Question: I have a grid which is created using a 'TableLayout'. I'm dynamically adding the 'TableRows' to the 'TableLayout'. I have created the layout as a fragment but when I'm adding that fragment to my 'FragmentActivity' it gives me the following error:
'''
Binary XML file line #25: Error inflating class fragment
'''
Here is my code:
'''
public class TodayPriceList extends Fragment {
LinearLayout llTop = null;
LinearLayout llPriceList = null;
RelativeLayout rlPriceTableHeading = null;
TableLayout priceTableHedaer = null;
TableLayout tlPriceList = null;
ScrollView svGridScroll = null;
TableRow row;
TextView tvSymbol = null;
TextView tvSharevolume = null;
TextView tvOpen = null;
TextView tvHigh = null;
TextView tvLow = null;
TextView tvLastTrade = null;
TextView symbol,shareVol,open,high,low,lastTrade;
@Override
public View onCreateView(LayoutInflater inflater, ViewGroup container, Bundle savedInstanceState) {
View view = inflater.inflate(R.layout.todaypricelist, container, false);
llTop = (LinearLayout)view.findViewById(R.id.ll_top);
llPriceList = (LinearLayout)view.findViewById(R.id.ll_priceList);
rlPriceTableHeading = (RelativeLayout)view.findViewById(R.id.rl_priceTable_heading);
llPriceList = (LinearLayout)view.findViewById(R.id.ll_priceList);
tlPriceList = (TableLayout)view.findViewById(R.id.priceTable);
priceTableHedaer = (TableLayout)view.findViewById(R.id.priceTableHedaer);
svGridScroll = (ScrollView)view.findViewById(R.id.ScrollView11);
tvSymbol = (TextView)view.findViewById(R.id.tvSymbol);
tvSharevolume = (TextView)view.findViewById(R.id.tvSharevolume);
tvOpen = (TextView)view.findViewById(R.id.tvOpen);
tvHigh = (TextView)view.findViewById(R.id.tvHigh);
tvLow = (TextView)view.findViewById(R.id.tvLow);
tvLastTrade = (TextView)view.findViewById(R.id.tvLastTrade);
//fillPriceTable(container);
priceTableHedaer.addView(tvSymbol);
priceTableHedaer.addView(tvSharevolume);
priceTableHedaer.addView(tvOpen);
priceTableHedaer.addView(tvHigh);
priceTableHedaer.addView(tvLow);
priceTableHedaer.addView(tvLastTrade);
//define array data
String[] dummy=new String[]{"AEL.N000","48.56","16.00","15.00","16.00","18.00"};
//Converting to dip unit
int dip = (int) TypedValue.applyDimension(TypedValue.COMPLEX_UNIT_PX,
(float) 1, getResources().getDisplayMetrics());
for (int i = 0; i < 100; i++) {
row=new TableRow(container.getContext());
int rowcount=i%2;
if(rowcount>0){
row.setBackgroundColor(Color.parseColor("#E0F8F7"));
}
symbol = new TextView(container.getContext());
//t1.setTextColor(getResources().getColor(R.color.yellow));
shareVol = new TextView(container.getContext());
//t2.setTextColor(getResources().getColor(R.color.dark_red));
open=new TextView(container.getContext());
high=new TextView(container.getContext());
low=new TextView(container.getContext());
lastTrade=new TextView(container.getContext());
symbol.setText(dummy[0]);
shareVol.setText(dummy[1]);
open.setText(dummy[2]);
high.setText(dummy[3]);
low.setText(dummy[4]);
lastTrade.setText(dummy[5]);
symbol.setWidth(55*dip);
shareVol.setWidth(30*dip);
open.setWidth(30*dip);
high.setWidth(30*dip);
low.setWidth(30*dip);
lastTrade.setWidth(30*dip);
symbol.setGravity(android.view.Gravity.CENTER_VERTICAL);
shareVol.setGravity(android.view.Gravity.CENTER_VERTICAL);
open.setGravity(android.view.Gravity.CENTER_VERTICAL);
high.setGravity(android.view.Gravity.CENTER_VERTICAL);
low.setGravity(android.view.Gravity.CENTER_VERTICAL);
lastTrade.setGravity(android.view.Gravity.CENTER_VERTICAL);
symbol.setTextSize(12);
shareVol.setTextSize(12);
open.setTextSize(12);
high.setTextSize(12);
low.setTextSize(12);
lastTrade.setTextSize(12);
symbol.setHeight(20*dip);
symbol.setPadding(5, 0, 0, 0);
row.addView(symbol);
row.addView(shareVol);
row.addView(open);
row.addView(high);
row.addView(low);
row.addView(lastTrade);
tlPriceList.addView(row, new TableLayout.LayoutParams(
LayoutParams.MATCH_PARENT, LayoutParams.MATCH_PARENT));
}
rlPriceTableHeading.addView(priceTableHedaer);
svGridScroll.addView(tlPriceList);
llPriceList.addView(svGridScroll);
llTop.addView(rlPriceTableHeading);
llTop.addView(llPriceList);
return view;
}
}
'''
Here is my layout.xml file
'''
<?xml version="1.0" encoding="utf-8"?>
<LinearLayout xmlns:android="http://schemas.android.com/apk/res/android"
android:layout_width="match_parent"
android:layout_height="wrap_content"
android:orientation="vertical"
android:id="@+id/ll_top"
>
<RelativeLayout
android:id="@+id/rl_priceTable_heading"
android:layout_width="fill_parent"
android:layout_height="wrap_content"
android:background="#E6E6E6" >
<TableLayout
android:id="@+id/priceTableHedaer"
android:layout_width="wrap_content"
android:layout_height="wrap_content"
android:stretchColumns="*"
android:shrinkColumns="*"
android:weightSum="50">
<TableRow >
<TextView android:id="@+id/tvSymbol"
android:layout_width="70dip"
android:layout_height="wrap_content"
android:layout_centerVertical="true"
android:gravity="center|left"
android:text="@string/symbol"
android:textStyle="normal"
android:textColor="#2E2EFE"
android:textSize="11dip"
android:paddingLeft="5dip"
>
</TextView>
<TextView
android:id="@+id/tvSharevolume"
android:layout_width="45dip"
android:layout_height="wrap_content"
android:layout_centerVertical="true"
android:layout_toRightOf="@+id/tvSymbol"
android:gravity="center|left"
android:text="@string/sharevolume"
android:textColor="#2E2EFE"
android:textSize="11dip"
android:textStyle="normal"
>
</TextView>
<TextView
android:id="@+id/tvOpen"
android:layout_width="35dip"
android:layout_height="wrap_content"
android:layout_centerVertical="true"
android:layout_toRightOf="@+id/tvSharevolume"
android:gravity="center|left"
android:text="@string/open"
android:textColor="#2E2EFE"
android:textSize="11dip"
android:textStyle="normal" />
<TextView
android:id="@+id/tvHigh"
android:layout_width="45dip"
android:layout_height="wrap_content"
android:layout_centerVertical="true"
android:layout_toRightOf="@+id/tvOpen"
android:gravity="center|left"
android:text="@string/high"
android:textColor="#2E2EFE"
android:textSize="11dip"
android:textStyle="normal" />
<TextView
android:id="@+id/tvLow"
android:layout_width="45dip"
android:layout_height="wrap_content"
android:layout_centerVertical="true"
android:layout_toRightOf="@+id/tvHigh"
android:gravity="center|left"
android:text="@string/low"
android:textColor="#2E2EFE"
android:textSize="11dip"
android:textStyle="normal" />
<TextView
android:id="@+id/tvLastTrade"
android:layout_width="45dip"
android:layout_height="wrap_content"
android:layout_centerVertical="true"
android:layout_toRightOf="@+id/tvLow"
android:gravity="center|left"
android:text="@string/lastTrad"
android:textColor="#2E2EFE"
android:textSize="11dip"
android:textStyle="normal" />
</TableRow>
</TableLayout>
</RelativeLayout>
<LinearLayout android:id="@+id/ll_priceList"
android:layout_height="wrap_content" android:layout_width="wrap_content">
<ScrollView android:id="@+id/ScrollView11"
android:layout_width="wrap_content" android:layout_height="wrap_content"
android:fillViewport="true">
<TableLayout
xmlns:android="http://schemas.android.com/apk/res/android"
android:id="@+id/priceTable"
android:layout_width="wrap_content"
android:background="#FFFFFF"
android:stretchColumns="*"
android:shrinkColumns="*"
android:layout_height="50dip">
</TableLayout>
</ScrollView>
</LinearLayout>
</LinearLayout>
'''
Edit:
Here is the updated code which fixed the issue.
'''
public class TodayPriceList extends Fragment {
TableLayout tlPriceList = null;
TableRow row;
TextView tvSymbol = null;
TextView tvSharevolume = null;
TextView tvOpen = null;
TextView tvHigh = null;
TextView tvLow = null;
TextView tvLastTrade = null;
TextView symbol,shareVol,open,high,low,lastTrade;
@Override
public View onCreateView(LayoutInflater inflater, ViewGroup container, Bundle savedInstanceState) {
View view = inflater.inflate(R.layout.todaypricelist, container, false);
tlPriceList = (TableLayout)view.findViewById(R.id.priceTable);
tvSymbol = (TextView)view.findViewById(R.id.tvSymbol);
tvSharevolume = (TextView)view.findViewById(R.id.tvSharevolume);
tvOpen = (TextView)view.findViewById(R.id.tvOpen);
tvHigh = (TextView)view.findViewById(R.id.tvHigh);
tvLow = (TextView)view.findViewById(R.id.tvLow);
tvLastTrade = (TextView)view.findViewById(R.id.tvLastTrade);
//define array data
String[] dummy=new String[]{"AEL.N000","48.56","16.00","15.00","16.00","18.00"};
//Converting to dip unit
int dip = (int) TypedValue.applyDimension(TypedValue.COMPLEX_UNIT_PX,
(float) 1, getResources().getDisplayMetrics());
for (int i = 0; i < 100; i++) {
row = new TableRow(tlPriceList.getContext());
int rowcount=i%2;
if(rowcount>0){
row.setBackgroundColor(Color.parseColor("#E0F8F7"));
}
symbol = new TextView(tlPriceList.getContext());
//t1.setTextColor(getResources().getColor(R.color.yellow));
shareVol = new TextView(tlPriceList.getContext());
//t2.setTextColor(getResources().getColor(R.color.dark_red));
open=new TextView(tlPriceList.getContext());
high=new TextView(tlPriceList.getContext());
low=new TextView(tlPriceList.getContext());
lastTrade=new TextView(tlPriceList.getContext());
symbol.setText(dummy[0]);
shareVol.setText(dummy[1]);
open.setText(dummy[2]);
high.setText(dummy[3]);
low.setText(dummy[4]);
lastTrade.setText(dummy[5]);
symbol.setWidth(55*dip);
shareVol.setWidth(30*dip);
open.setWidth(30*dip);
high.setWidth(30*dip);
low.setWidth(30*dip);
lastTrade.setWidth(30*dip);
symbol.setGravity(android.view.Gravity.CENTER_VERTICAL);
shareVol.setGravity(android.view.Gravity.CENTER_VERTICAL);
open.setGravity(android.view.Gravity.CENTER_VERTICAL);
high.setGravity(android.view.Gravity.CENTER_VERTICAL);
low.setGravity(android.view.Gravity.CENTER_VERTICAL);
lastTrade.setGravity(android.view.Gravity.CENTER_VERTICAL);
symbol.setTextSize(12);
shareVol.setTextSize(12);
open.setTextSize(12);
high.setTextSize(12);
low.setTextSize(12);
lastTrade.setTextSize(12);
symbol.setHeight(20*dip);
symbol.setPadding(5, 0, 0, 0);
row.addView(symbol);
row.addView(shareVol);
row.addView(open);
row.addView(high);
row.addView(low);
row.addView(lastTrade);
tlPriceList.addView(row, new TableLayout.LayoutParams(
LayoutParams.MATCH_PARENT, LayoutParams.MATCH_PARENT));
}
return view;
}
}
'''

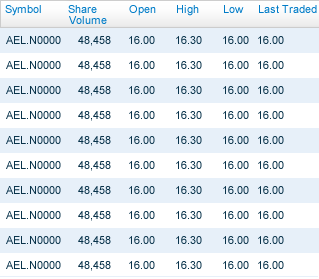
Answer: Bellow the in the logcat should be the explanation of the real problem. The problem is that you use the inflated layout incorrectly and you get in a situation where you add a view that has a parent to the same parent which will throw an 'IllegalStateException'(as a view which is in a view hierarchy must first be removed from that hierarchy and then added).
In the 'onCreateView' you inflate the layout file and then search for the views. Now for some unknow reason you try to add those views again(which are already in the layout as children of a 'TableRow') to the same parent that they have in the layout, which is wrong. The same thing you do with the 'LinearLayout' at the end of the 'onCreateView', you already have the 'ScrollView' added to the 'LinearLayout' but then again try to add the same view to the 'LinearLayout', which is wrong.
There is no need to add those view if you have them in the layout, you just have to add the new rows that you construct in that 'for' loop.
Also adding 100 'TableRows' with 6 children will not work, you'll kill the app with out of memory exceptions, there will be to many views to render. Use a 'ListView' instead if you need that many rows in your layout.